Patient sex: M
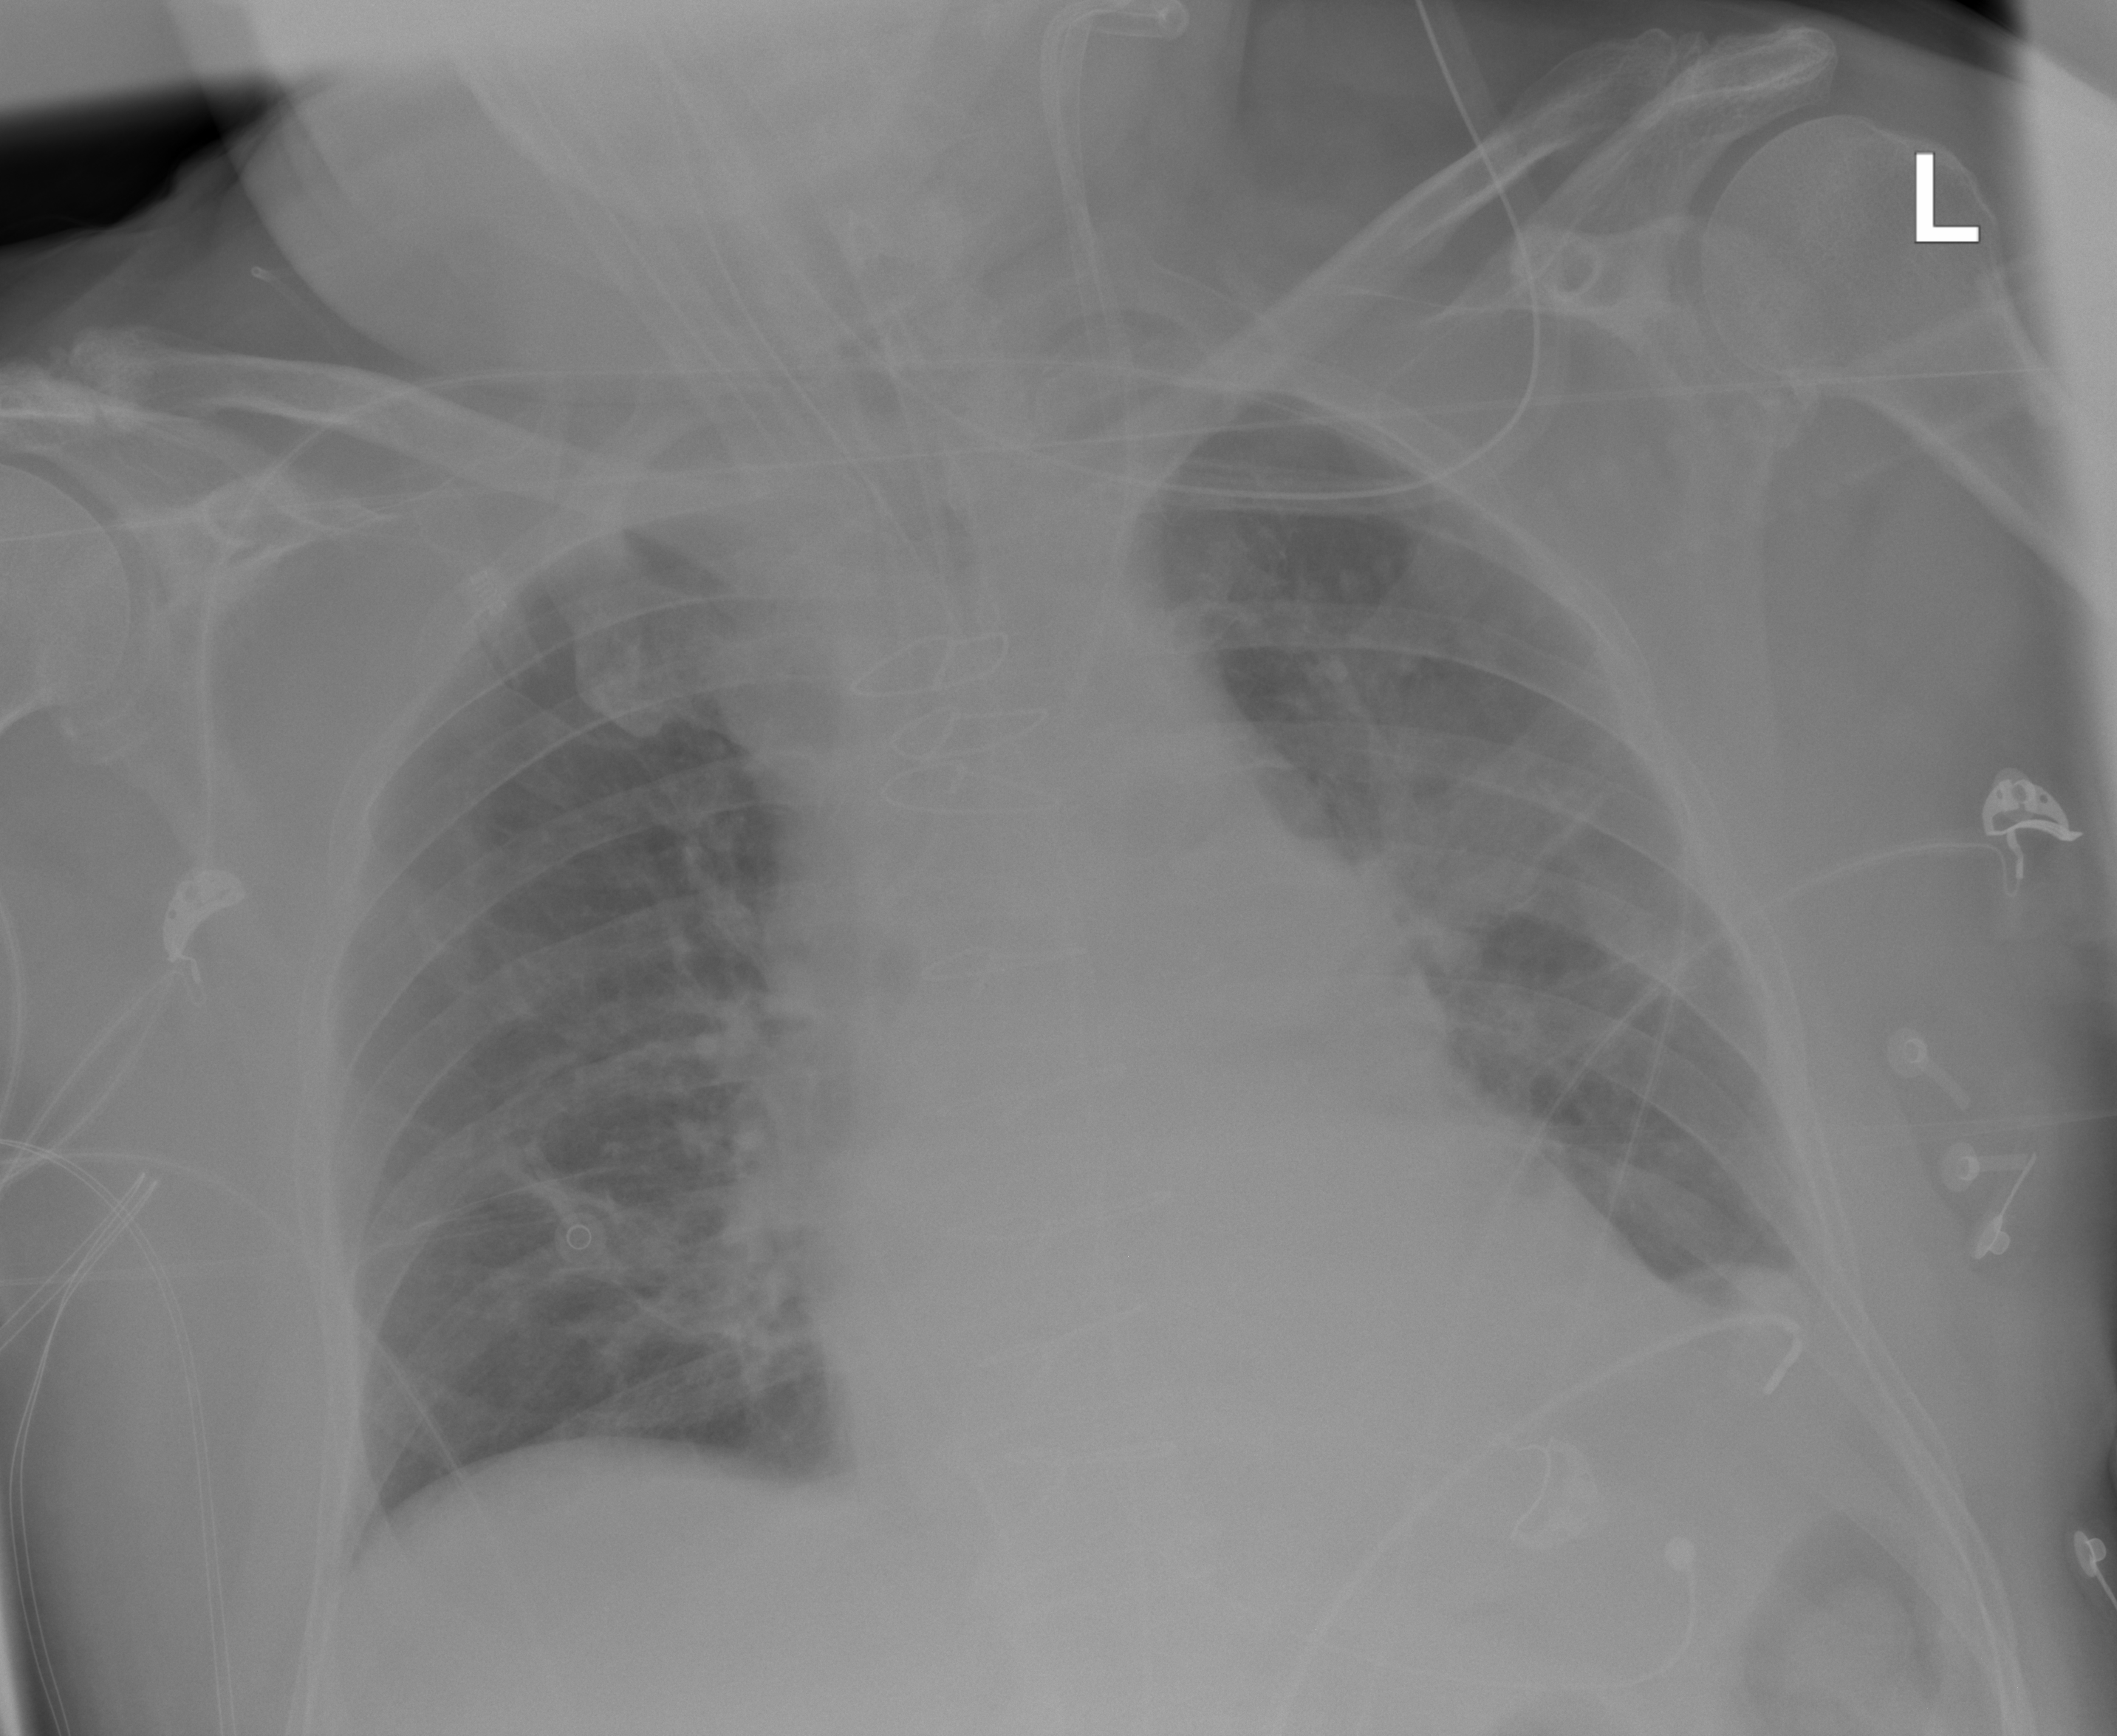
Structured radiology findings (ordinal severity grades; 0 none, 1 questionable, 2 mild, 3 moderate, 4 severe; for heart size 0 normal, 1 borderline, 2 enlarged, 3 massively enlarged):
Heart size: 2
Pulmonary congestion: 2
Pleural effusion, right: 0
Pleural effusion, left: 2
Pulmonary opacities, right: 0
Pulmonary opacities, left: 0
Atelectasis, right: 0
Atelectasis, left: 0